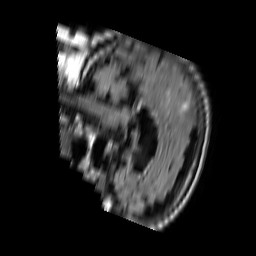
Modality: FLAIR
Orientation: sagittal
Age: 61
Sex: female
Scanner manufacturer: philips
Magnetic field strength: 1.5 T
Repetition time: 11 s
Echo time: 0.14 s